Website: crate-barrel
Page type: billing-address
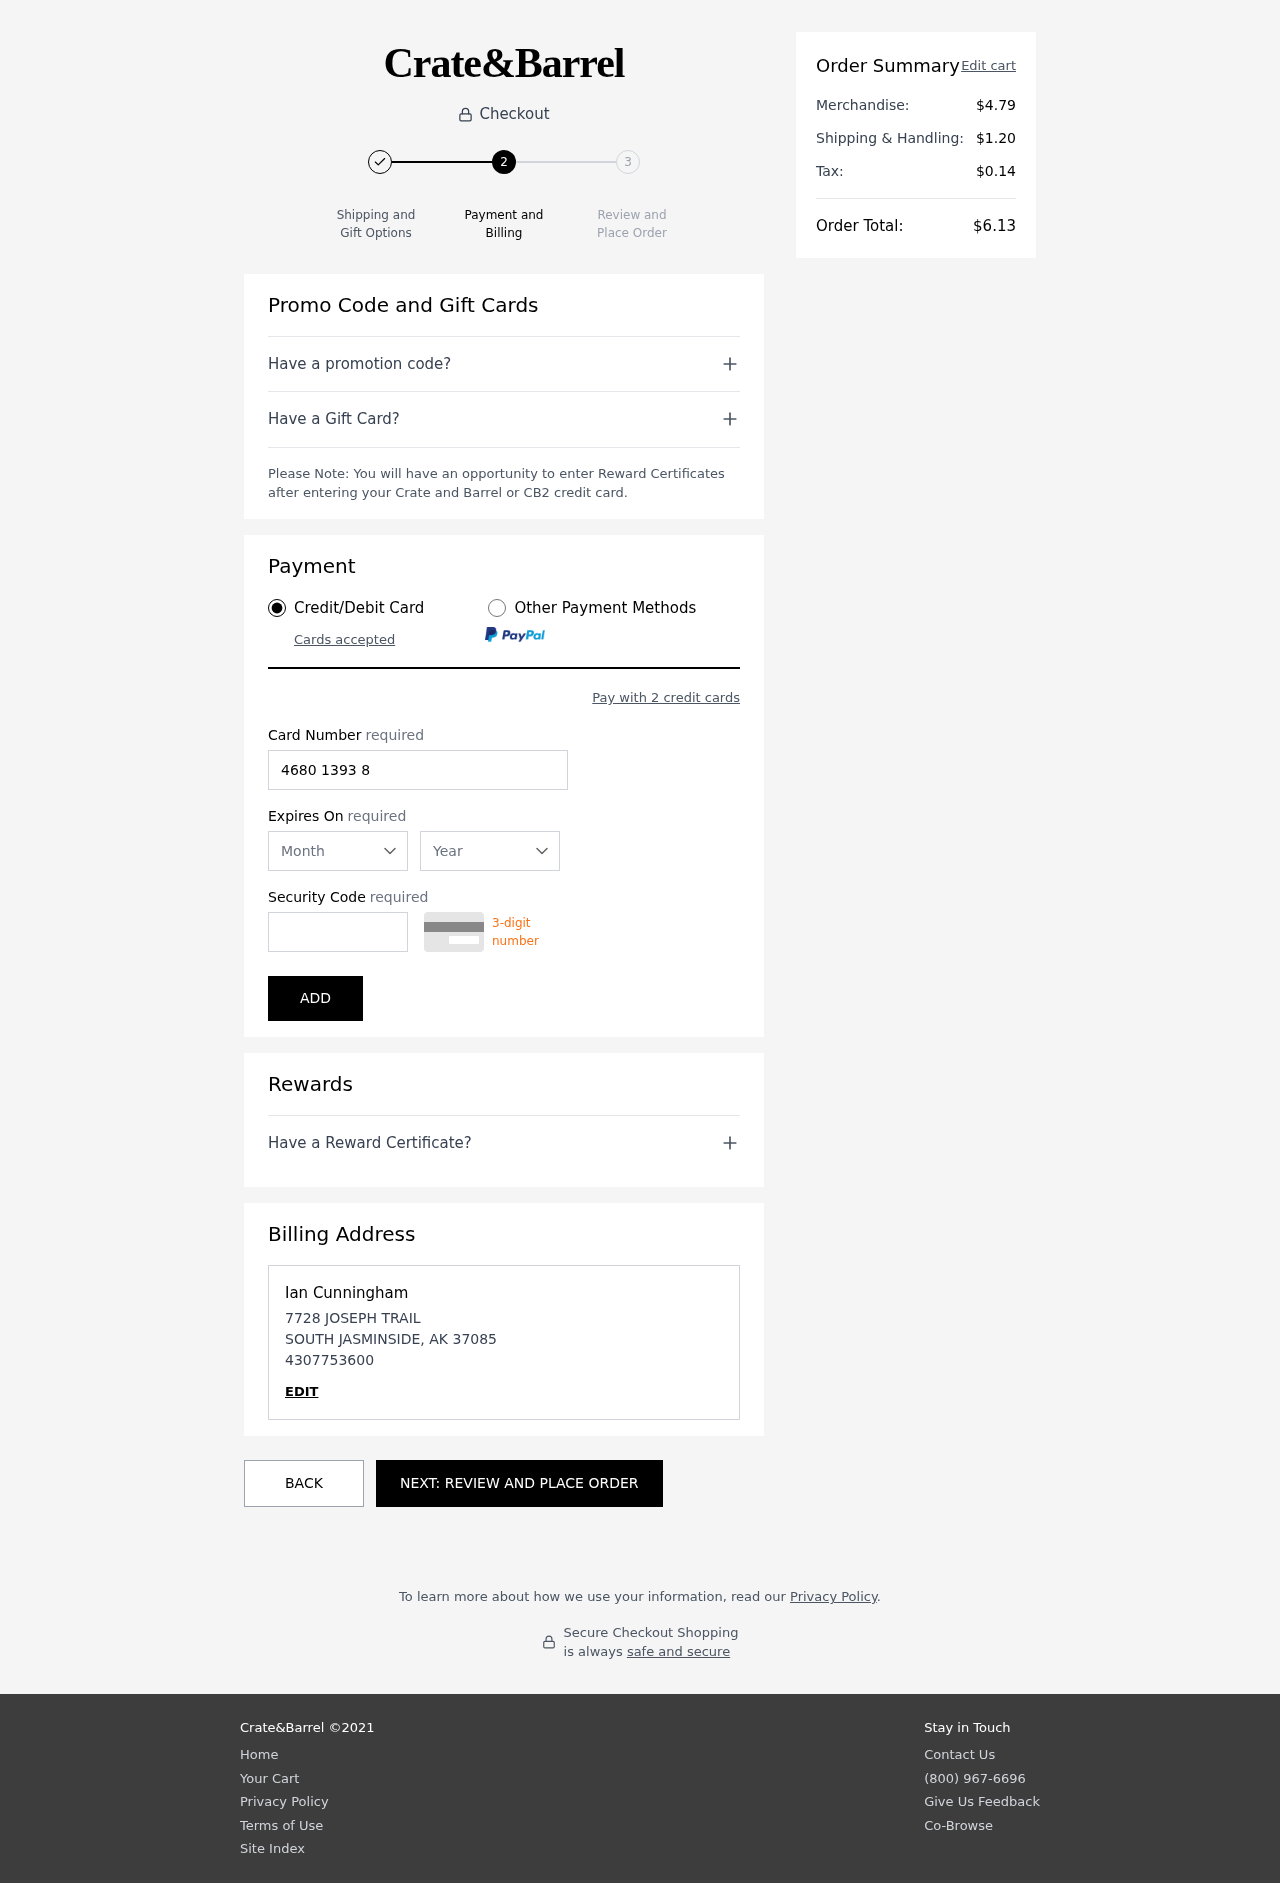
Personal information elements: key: PII_CARD_CVV
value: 631
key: PII_CARD_EXPIRY_MONTH
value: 09
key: PII_CARD_EXPIRY_YEAR
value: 29
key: PII_CARD_NUMBER
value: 4680 1393 8909 2367
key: PII_CITY
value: SOUTH JASMINSIDE
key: PII_FULLNAME
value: Ian Cunningham
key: PII_PHONE
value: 4307753600
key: PII_POSTCODE
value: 37085
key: PII_STATE_ABBR
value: AK
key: PII_STREET
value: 7728 JOSEPH TRAIL
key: PII_FIRSTNAME
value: Ian
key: PII_LASTNAME
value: Cunningham
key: PII_PHONE_LINE
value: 3600
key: PII_PHONE_SUFFIX
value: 3600
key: PII_POSTCODE_FULL
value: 37085
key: PII_PHONE2
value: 4307753600
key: PII_PHONE3
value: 4307753600
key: PII_FULLNAME2
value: Ian Cunningham
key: PII_FULLNAME3
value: Ian Cunningham
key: PII_FIRSTNAME2
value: Ian
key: PII_FIRSTNAME3
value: Ian
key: PII_LASTNAME2
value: Cunningham
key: PII_LASTNAME3
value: Cunningham
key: PII_FIRSTNAME_DERIVED
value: Ian
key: PII_LASTNAME_DERIVED
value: Cunningham
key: PII_PHONE_NUMERIC
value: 4307753600
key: PII_PHONE_LINE_NUMERIC
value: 3600
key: PII_PHONE_SUFFIX_NUMERIC
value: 3600
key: PII_POSTCODE_NUMERIC
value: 37085
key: PII_PHONE2_NUMERIC
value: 4307753600
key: PII_PHONE3_NUMERIC
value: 4307753600
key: PII_FULLNAME_DERIVED
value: Ian Cunningham
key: PII_NAME_FULL_DERIVED
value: Ian Cunningham
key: PII_PHONE_DIGITS
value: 4307753600
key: PII_PHONE_LAST4
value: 3600
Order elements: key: ORDER_SUBTOTAL
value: $4.79
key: ORDER_SHIPPING_COST
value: $1.20
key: ORDER_TAX
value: $0.14
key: ORDER_TOTAL
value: $6.13